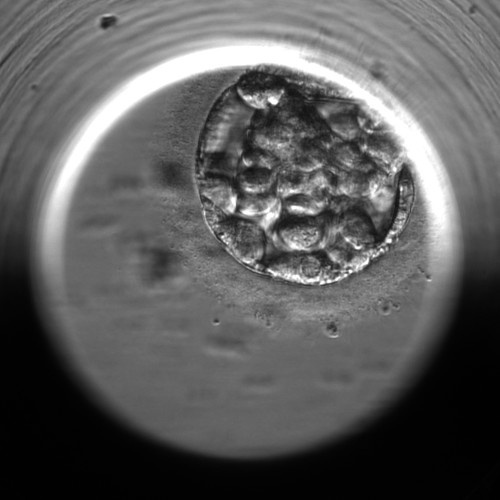
Embryo quality: poor